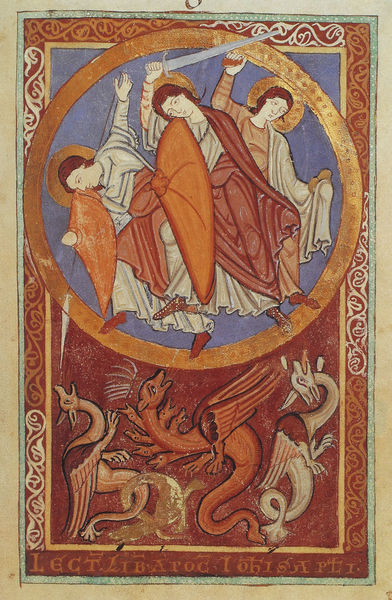
Titel: Lektionar aus Siegburg
Standort: Herkunftsort: Siegburg, St. Michael (EU - D - NRW)
Institution: London, British Library (BL)
Schlagwörter: blau, kampf, weiß, frauen, menschen, rot, ornament, böse, gold, drei, kreis, schrift, blue, fight, folds, men, ornate, people, red, religious, robes, soldier, soldiers, sword, swords, white, women, black, bordüre, hair, ladies, painting, robe, three, drei männer, pattern, print, tapestry, brown, vier, schild, buch, illustration, schwert, schwerter, waffen, mythologie, buchdruck, pergament, hand, angel, angels, fighting, greek, hell, man, rock, stone, toga, mythos, mittelalter, orange, knight, heilige, animals, dogs, tail, battle, fly, saint, writing, drachen, wings, drei frauen, georg, drapery, design, renaissance, rectangle, shoes, organge, circle, woven, fire, jünglinge, shield, warrior, book, buchmalerei, dragon, miniature, saints, bible, page, round, dance, wing, beast, border, latin, heads, monster, text, manuscript, weapon, dragons, halo, icon, holy, spear, gren, lance, weapons, down, halos, nimbus, heiligenschein, seven, demon, demons, st. george, sint, shild, up, 3, illuminated, anonymous, shields, celtic, cloacks, griffin, tails, creatures, tapistry, lheilige, siebenköpfig, swqord, gutkampf, ormanemtleiste, folders, robw, javlin, prerenaissance